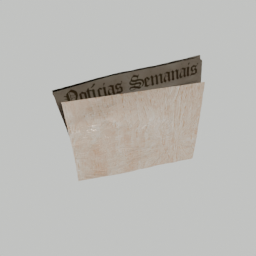
Label: tools